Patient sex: F
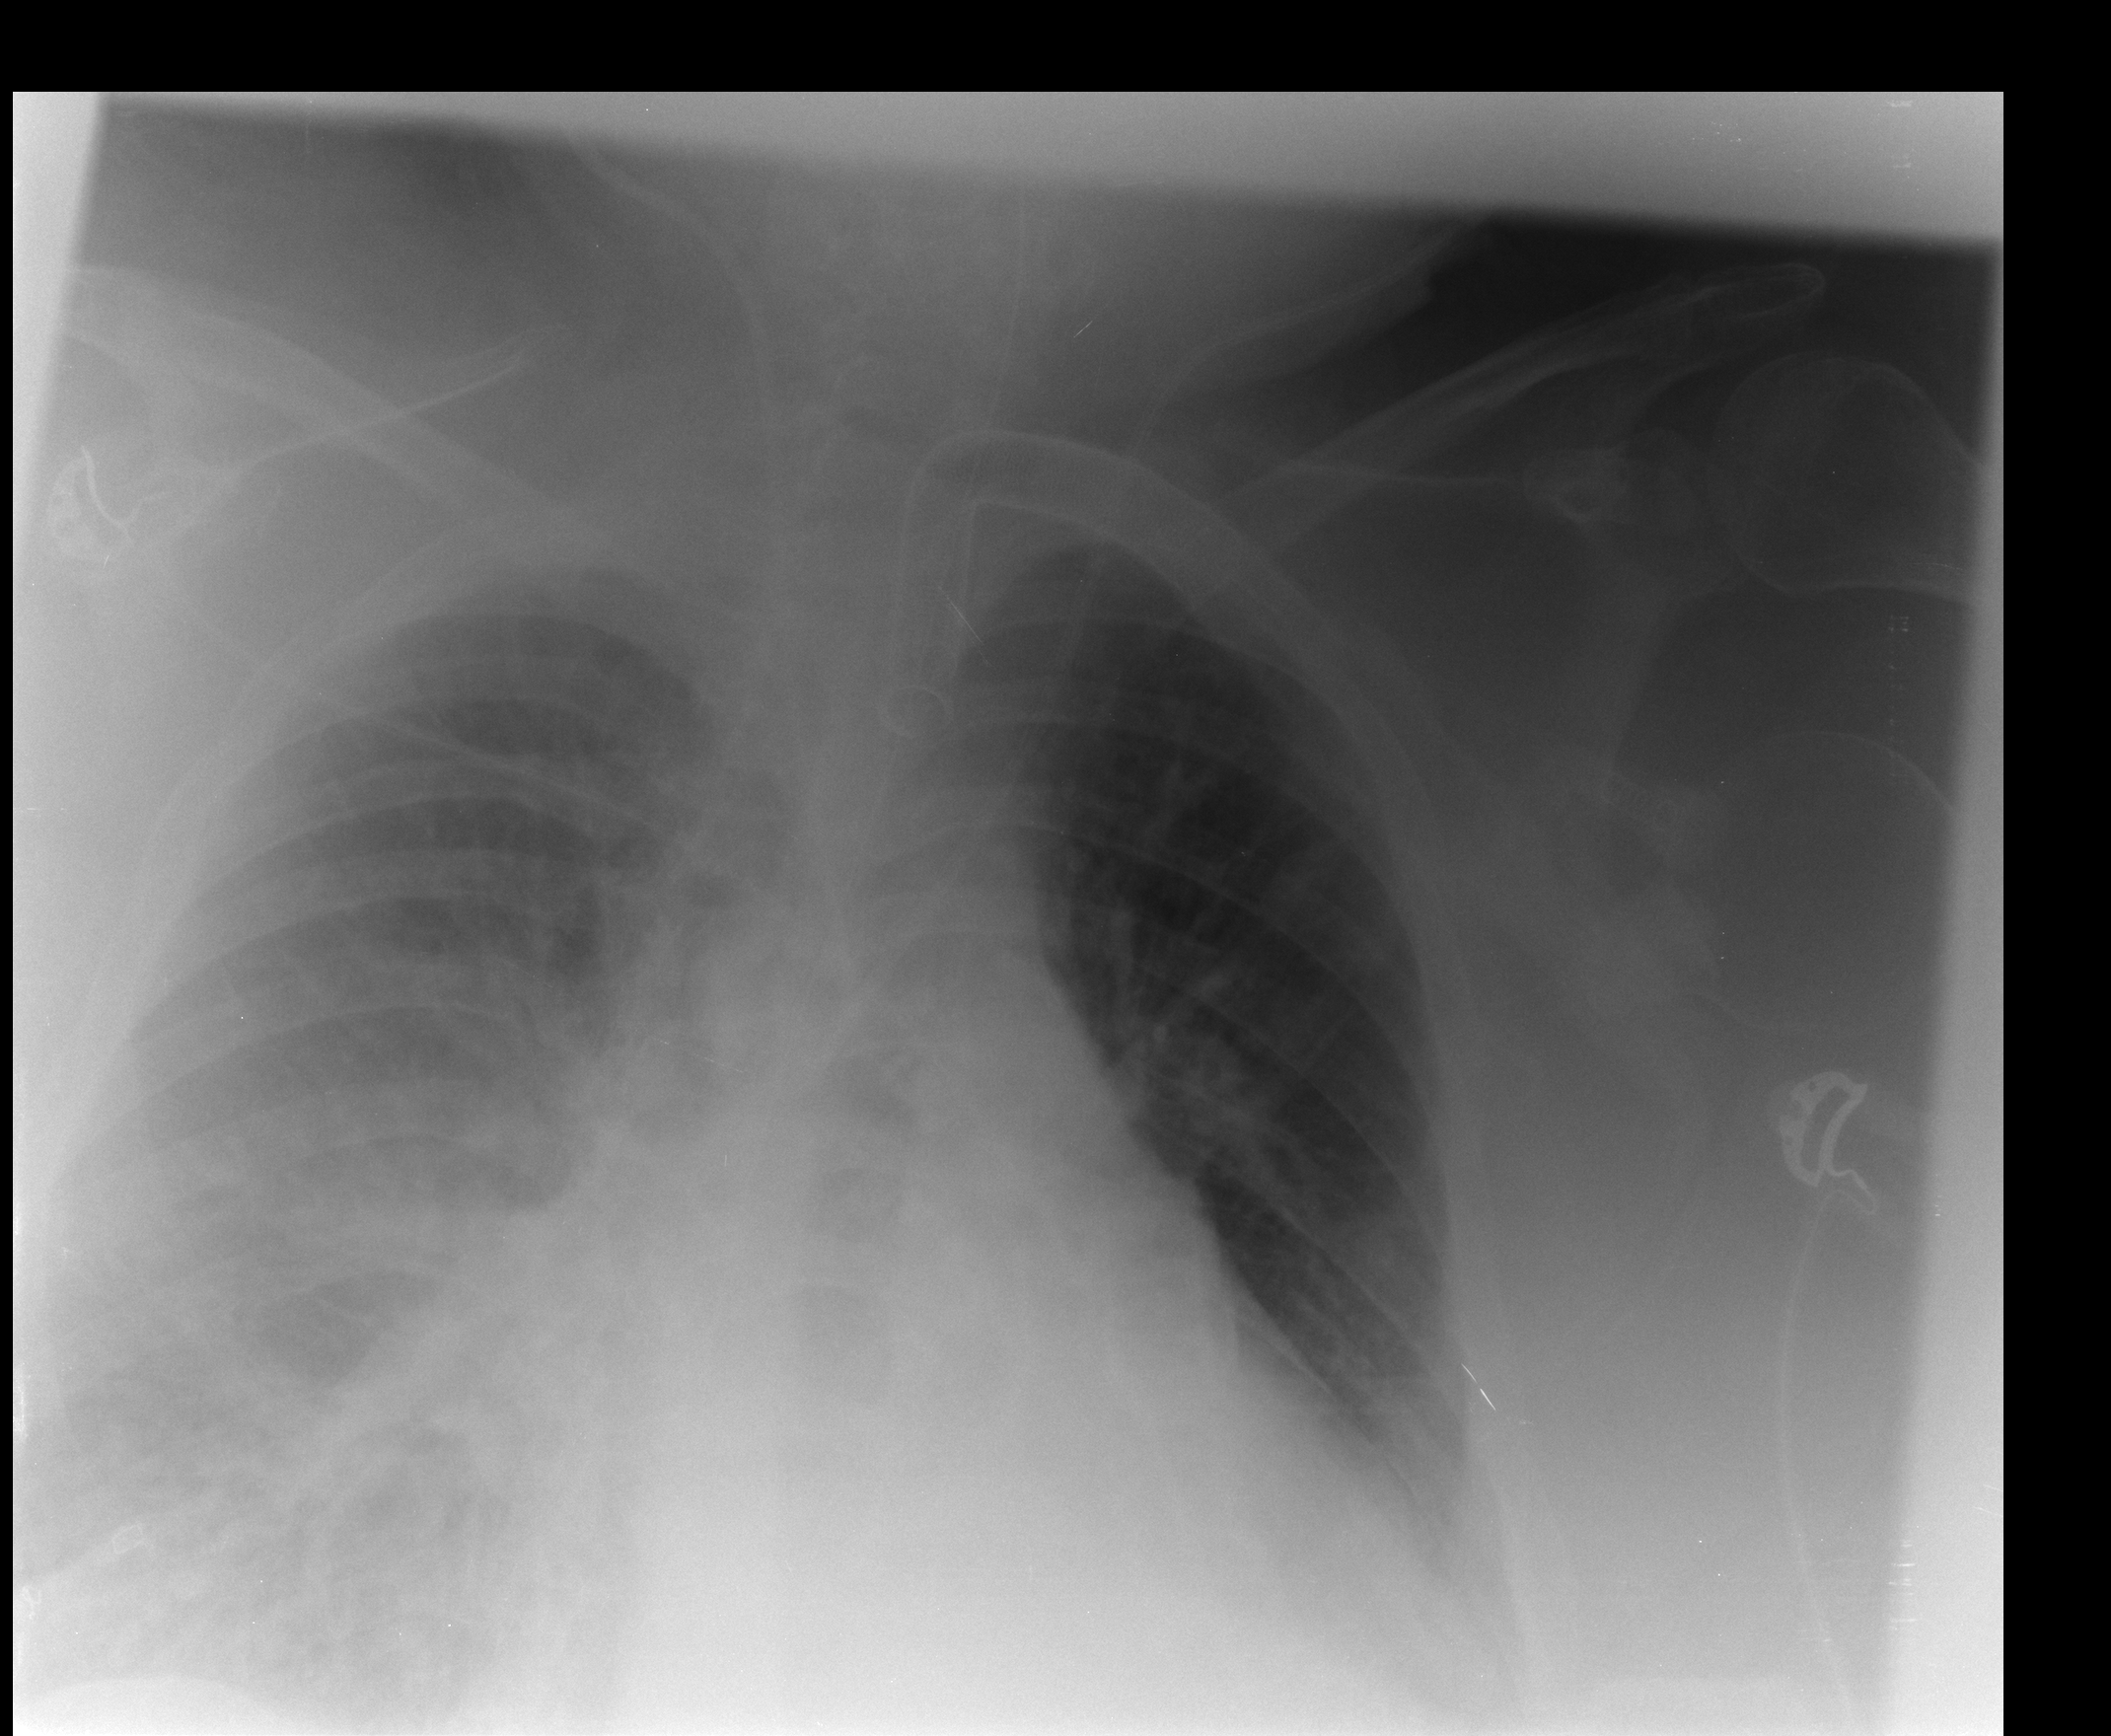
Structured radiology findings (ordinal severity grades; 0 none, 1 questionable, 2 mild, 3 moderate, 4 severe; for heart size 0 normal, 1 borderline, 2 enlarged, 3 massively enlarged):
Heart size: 2
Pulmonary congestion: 2
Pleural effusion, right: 3
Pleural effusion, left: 2
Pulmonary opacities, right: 3
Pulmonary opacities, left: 0
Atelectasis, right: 2
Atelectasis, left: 2